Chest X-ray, AP view. Patient: 67 years old, sex M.
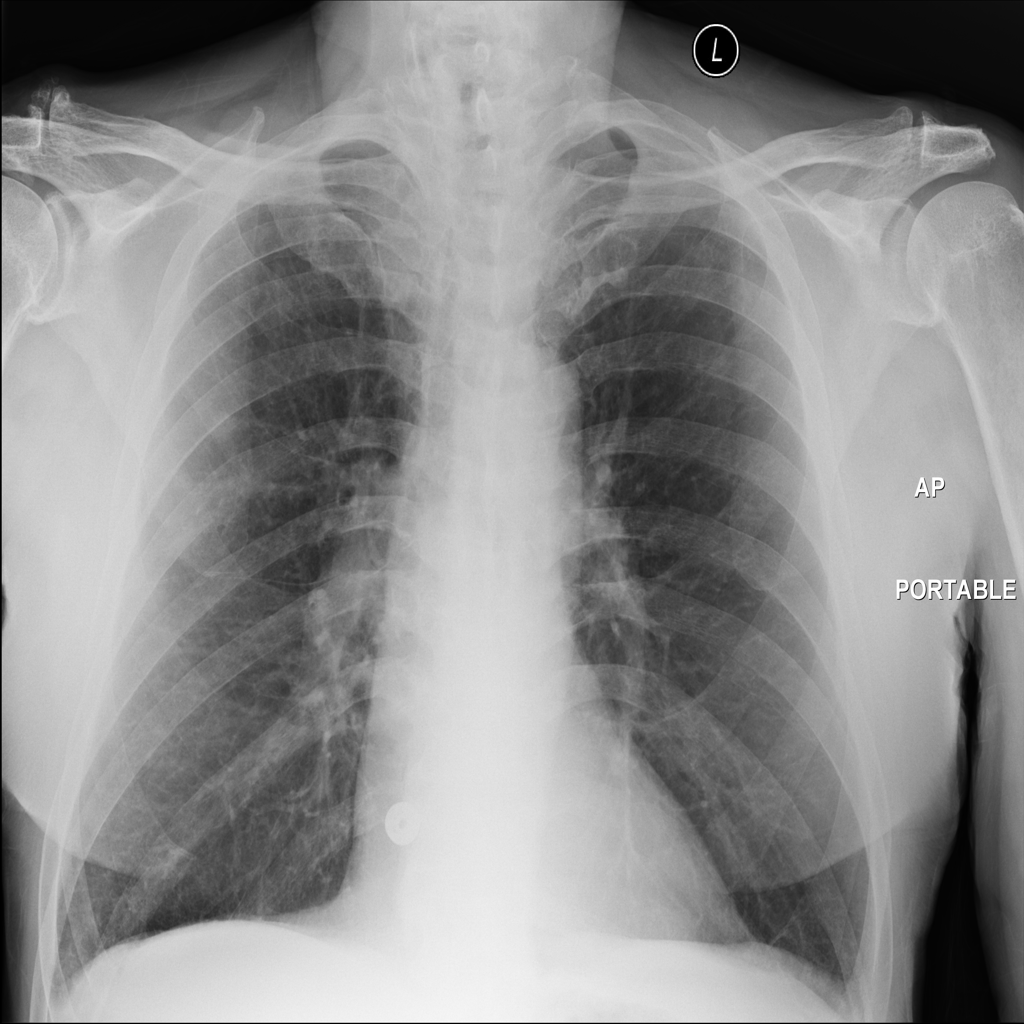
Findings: No Finding